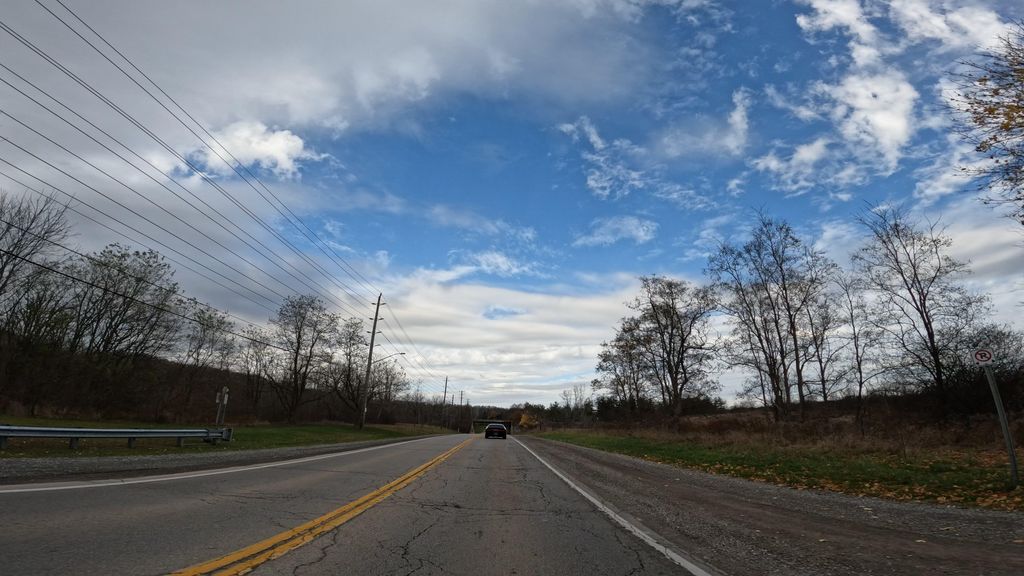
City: hamilton